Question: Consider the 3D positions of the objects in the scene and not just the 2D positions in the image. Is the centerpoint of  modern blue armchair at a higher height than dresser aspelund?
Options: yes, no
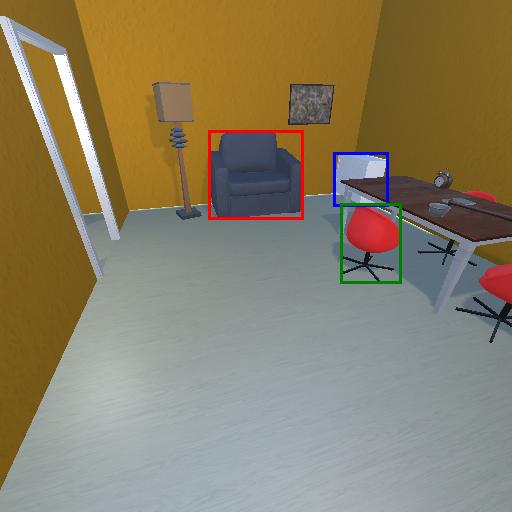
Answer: yes